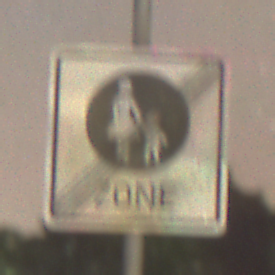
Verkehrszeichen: EndeFussgaengerzone
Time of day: Night
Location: Outdoor (Suburban)
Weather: Clear
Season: NotSpecified
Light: Artificial